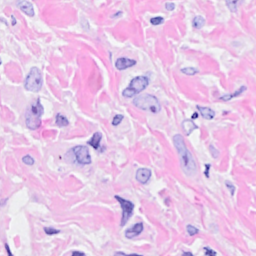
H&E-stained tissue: Breast